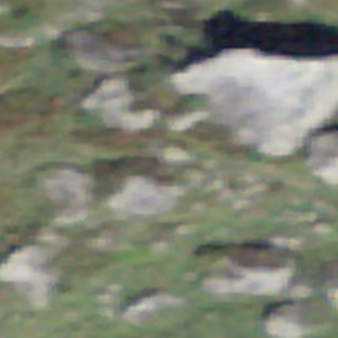
Label: bouldering_area